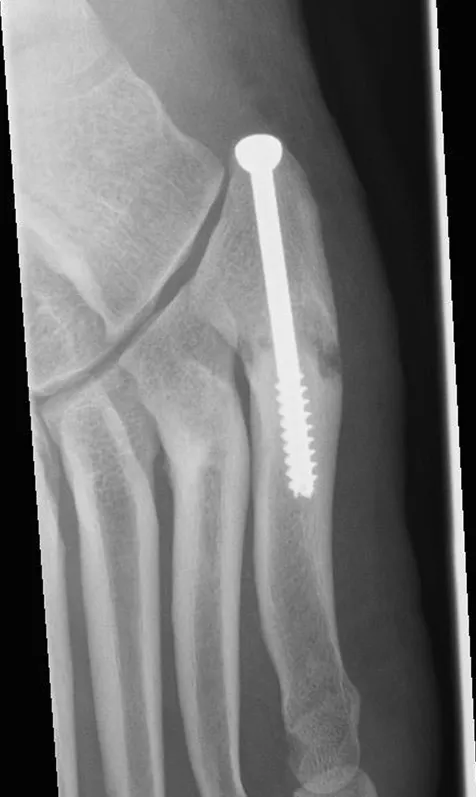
Immediately after surgery.
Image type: radiology (x_ray)